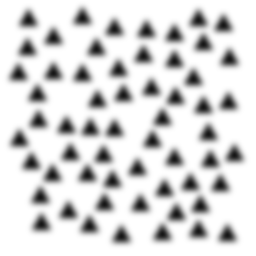
Squares: 0
Triangles: 59
Stars: 0
Total shapes: 59